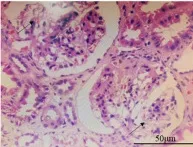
The clinical profile of the family. (E) HE staining of the renal biopsy specimen of the proband (IV-1); the arrows indicate glomerulosclerosis.
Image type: pathology (masson_trichrome)